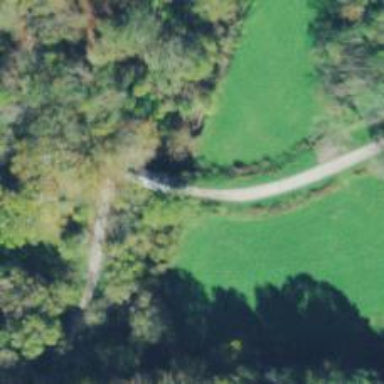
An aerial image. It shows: Covered bridge over tertiary road.